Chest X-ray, PA view. Patient: 48 years old, sex M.
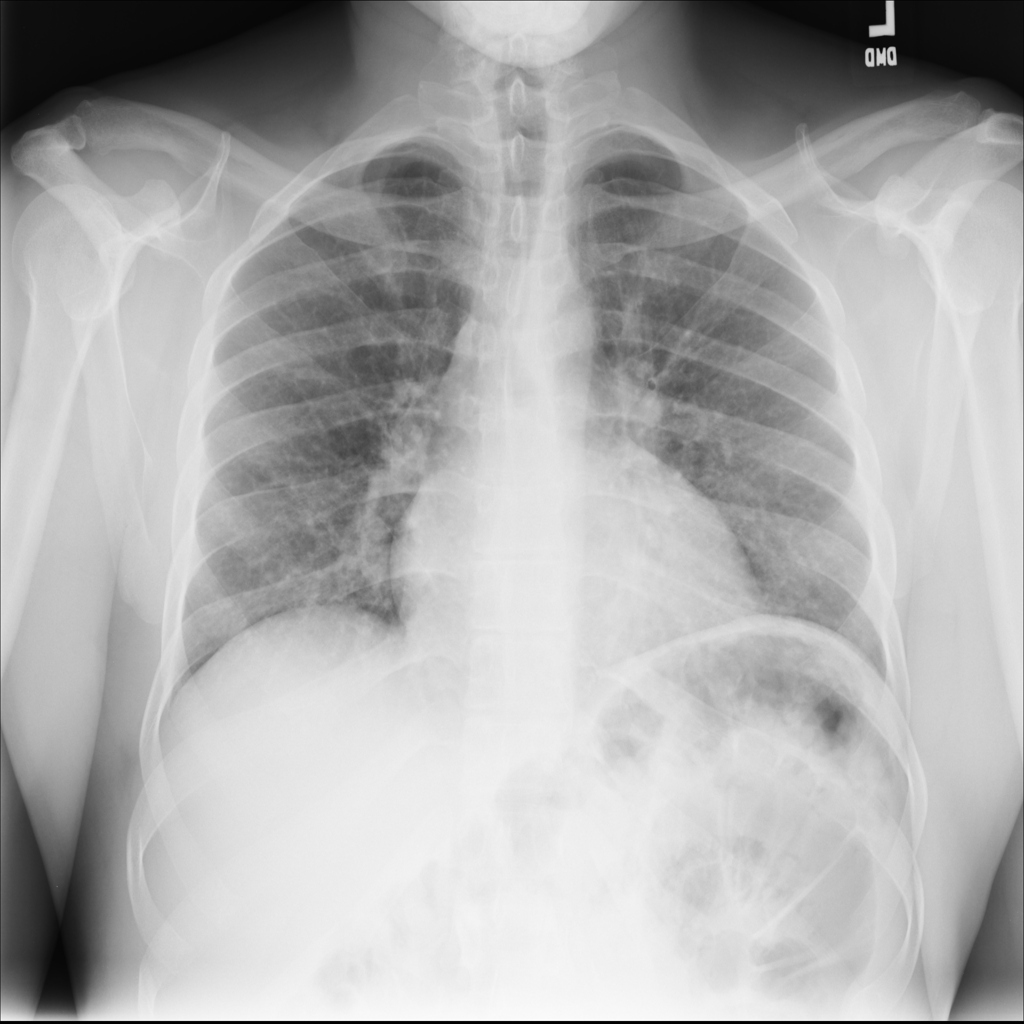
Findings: No Finding